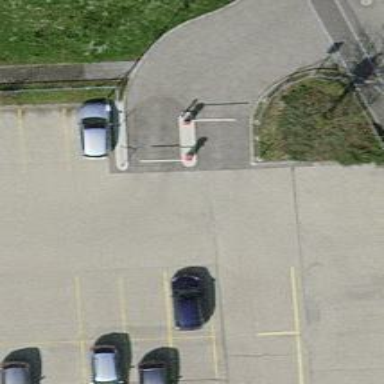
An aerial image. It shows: Lift gate barrier.